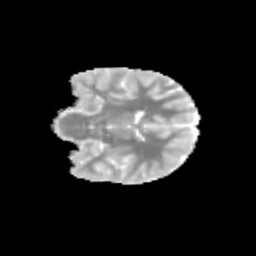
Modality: MD
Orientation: coronal
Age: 12
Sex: female
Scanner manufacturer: siemens
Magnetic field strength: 3 T
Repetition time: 3.8 s
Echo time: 0.07 s